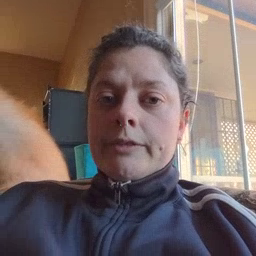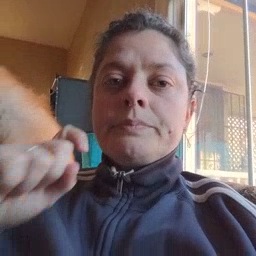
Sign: wolf